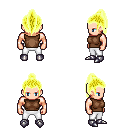
a pixel art fantasy rpg character, male body template, human, light skin, brown sleeveless shirt, white pants, gold long topknot hairstyle, metal boots, four views (front, back, left, right), 2x2 character sprite sheet, small pixel art, hard edges, no anti-aliasing